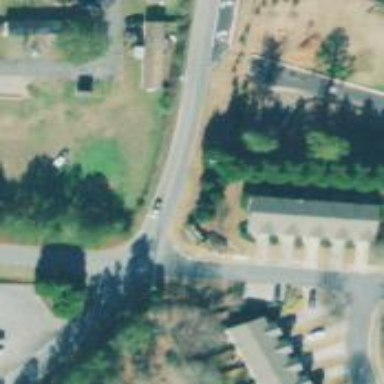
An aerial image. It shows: Stop road.